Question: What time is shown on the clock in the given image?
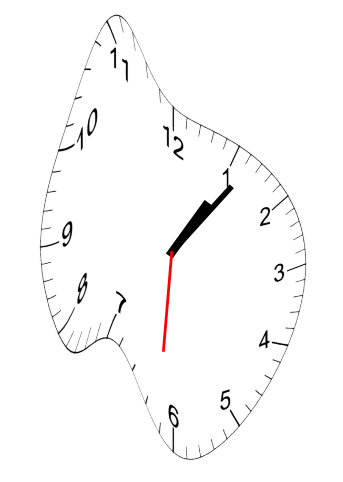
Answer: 01:06:31